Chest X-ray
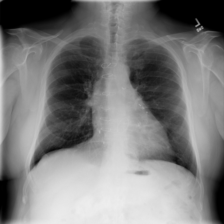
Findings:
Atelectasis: negative
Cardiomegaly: negative
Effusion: negative
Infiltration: negative
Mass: negative
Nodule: negative
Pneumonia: negative
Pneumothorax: negative
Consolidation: negative
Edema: negative
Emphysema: positive
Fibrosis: negative
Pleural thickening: negative
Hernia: negative